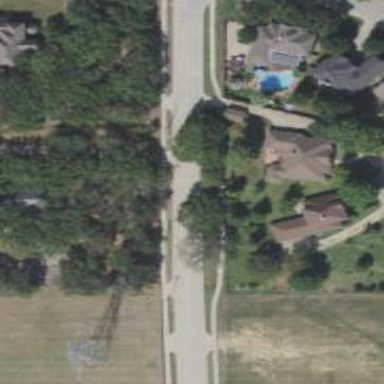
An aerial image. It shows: Driveway.